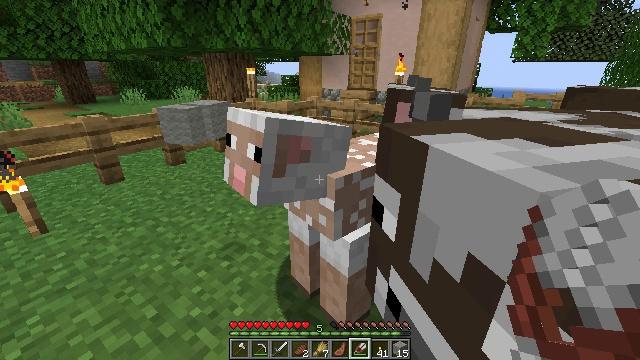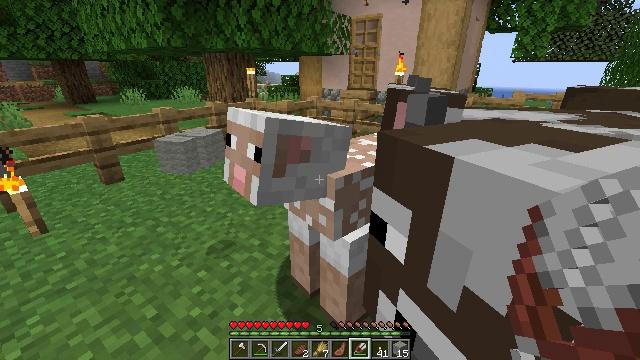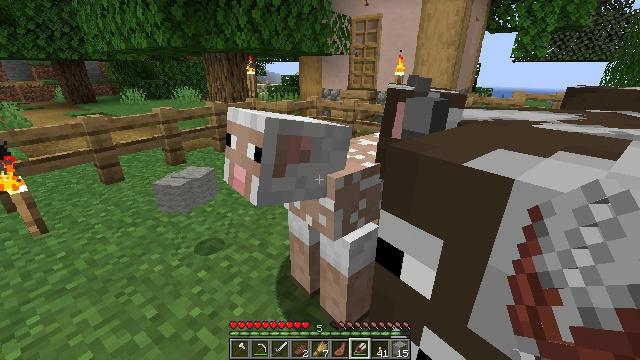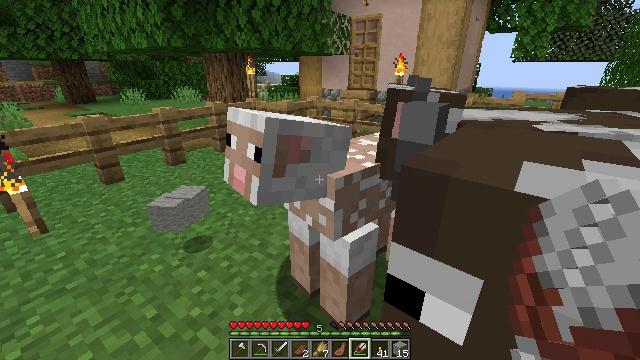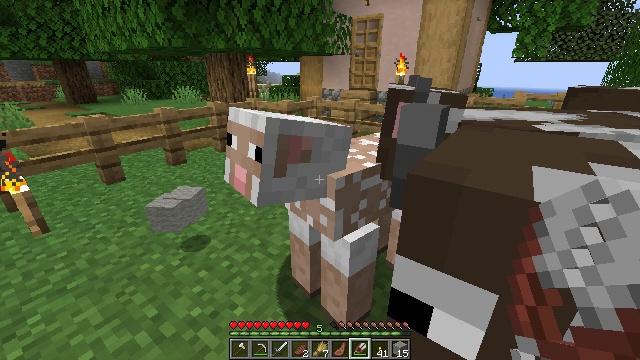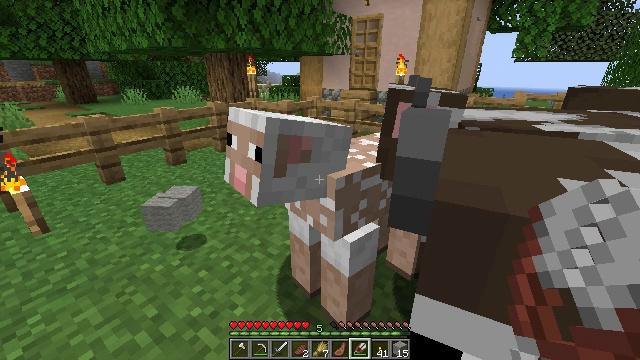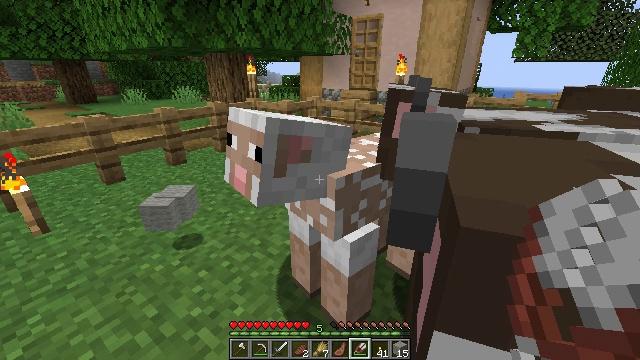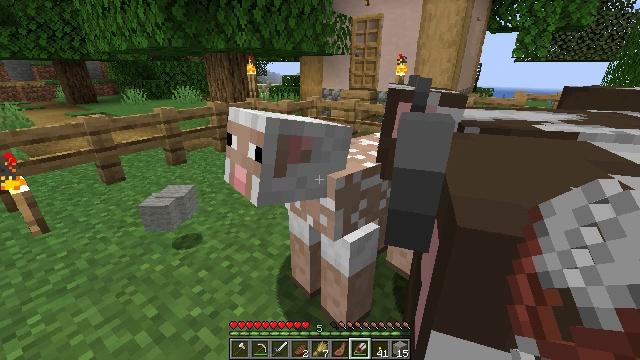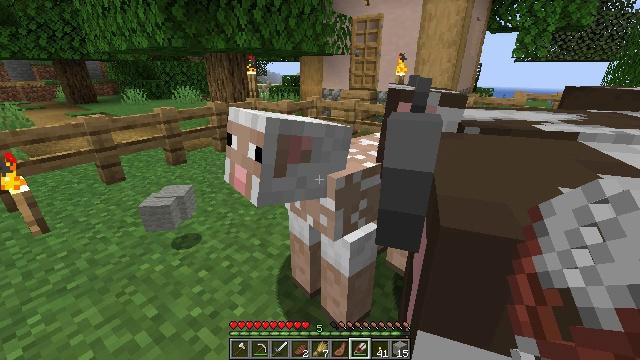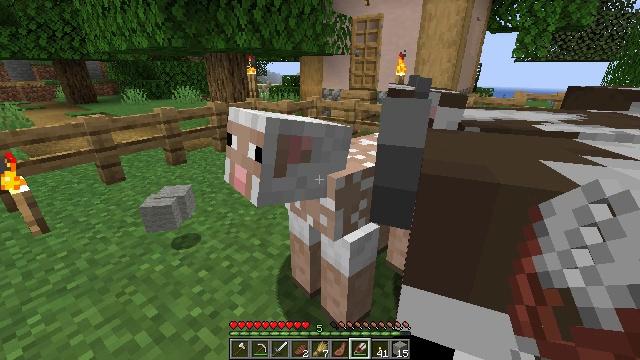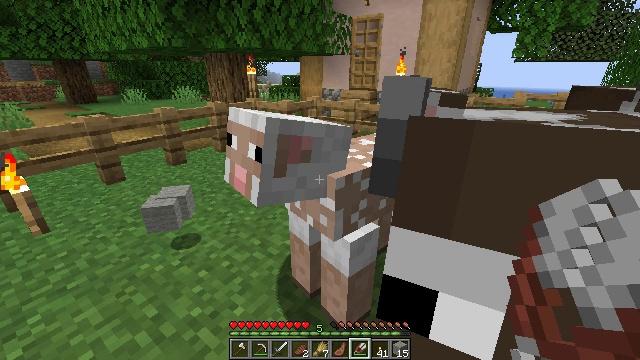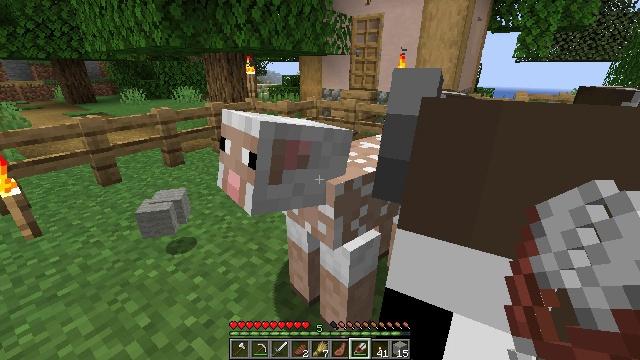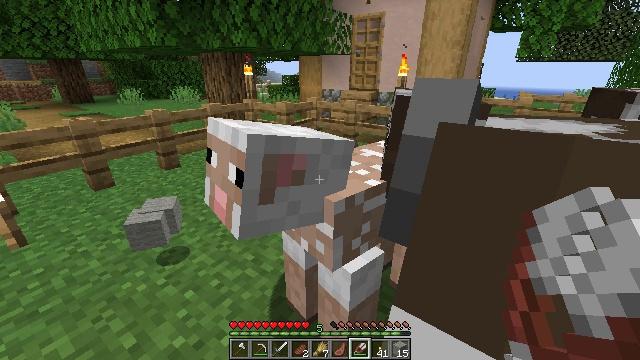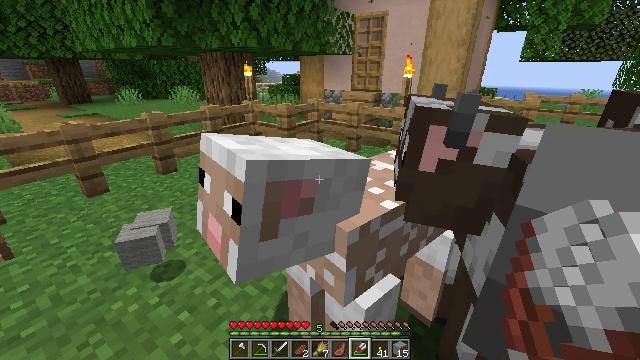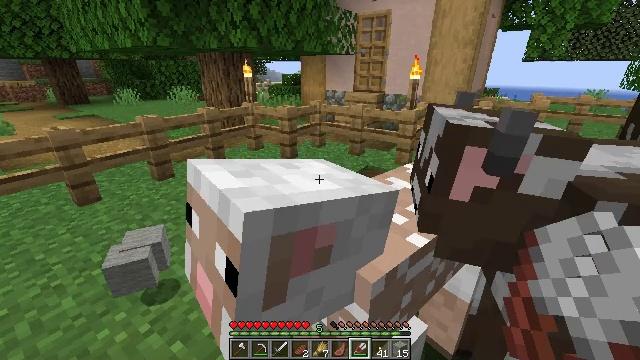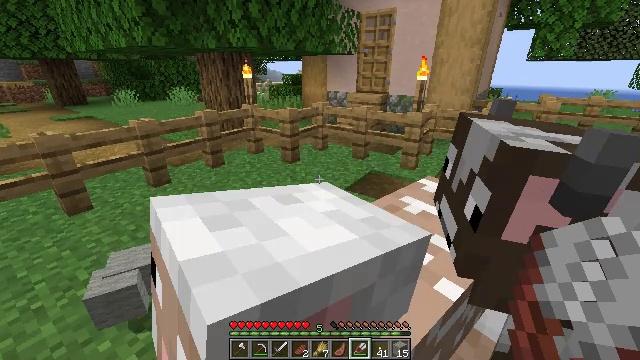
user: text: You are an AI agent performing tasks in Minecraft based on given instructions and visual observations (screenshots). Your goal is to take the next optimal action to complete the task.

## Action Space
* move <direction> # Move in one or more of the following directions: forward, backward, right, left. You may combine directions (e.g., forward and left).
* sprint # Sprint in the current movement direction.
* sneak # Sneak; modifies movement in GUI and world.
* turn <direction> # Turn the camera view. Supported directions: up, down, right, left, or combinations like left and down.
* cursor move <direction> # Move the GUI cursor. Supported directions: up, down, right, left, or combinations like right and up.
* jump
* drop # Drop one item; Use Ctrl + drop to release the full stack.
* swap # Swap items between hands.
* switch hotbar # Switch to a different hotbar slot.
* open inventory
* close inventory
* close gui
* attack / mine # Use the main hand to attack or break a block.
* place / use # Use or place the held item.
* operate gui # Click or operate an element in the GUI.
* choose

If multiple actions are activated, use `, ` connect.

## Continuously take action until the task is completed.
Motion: motion action
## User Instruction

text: Take wool and planks to craft a gray bed.
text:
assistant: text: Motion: no_op
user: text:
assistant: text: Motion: no_op
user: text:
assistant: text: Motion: no_op
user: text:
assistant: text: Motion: no_op
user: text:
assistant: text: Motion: no_op
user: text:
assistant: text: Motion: no_op
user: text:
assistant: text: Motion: no_op
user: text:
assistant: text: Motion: no_op
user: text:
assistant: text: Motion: no_op
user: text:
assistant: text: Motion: no_op
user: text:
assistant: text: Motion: move forward
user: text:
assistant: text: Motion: move forward
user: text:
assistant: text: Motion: move forward
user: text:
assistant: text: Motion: move forward
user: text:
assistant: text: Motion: move forward
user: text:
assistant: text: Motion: move forward
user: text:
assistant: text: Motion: move forward, turn left
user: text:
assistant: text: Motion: move forward
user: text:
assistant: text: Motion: move forward
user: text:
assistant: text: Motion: move forward
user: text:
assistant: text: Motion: move forward
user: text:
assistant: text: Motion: move forward
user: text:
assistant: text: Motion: move forward, turn left
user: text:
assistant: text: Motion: move forward, turn left
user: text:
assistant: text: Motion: move forward, turn left
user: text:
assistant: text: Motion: move forward, turn left
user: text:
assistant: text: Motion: move forward, turn left
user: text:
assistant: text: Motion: move forward, turn left
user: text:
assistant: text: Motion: move forward, turn left
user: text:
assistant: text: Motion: move forward